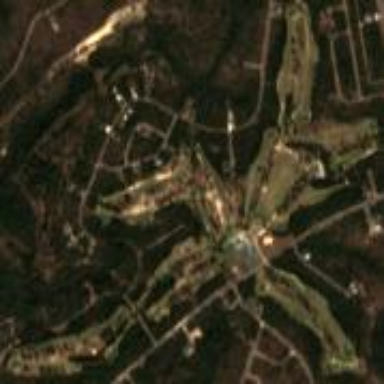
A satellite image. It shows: Golf course.